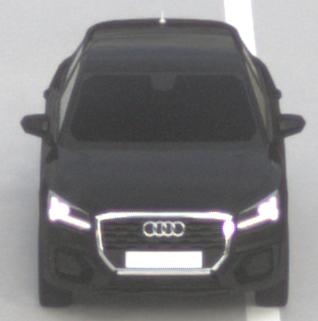
Make: Audi
Model: Q2
Model produced from: 2016
Model produced until: 2020
Doors: 5
Color: black
Road condition: dry road
Daytime: morning or afternoon
Contrast: low contrast